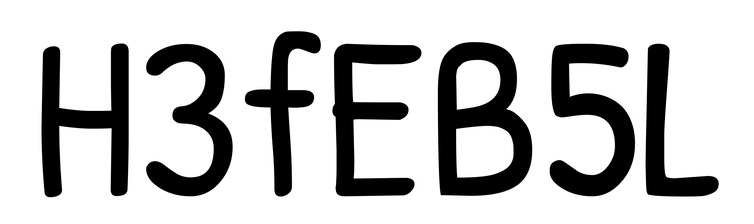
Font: PatrickHand-Regular